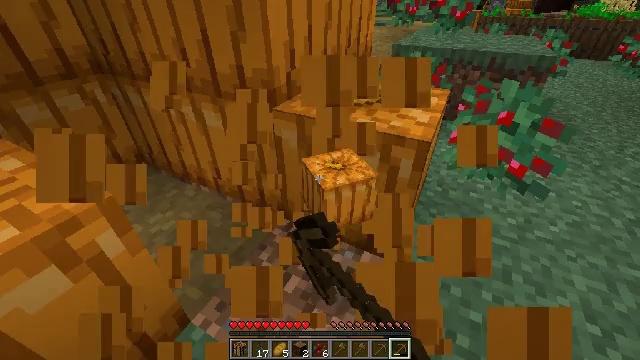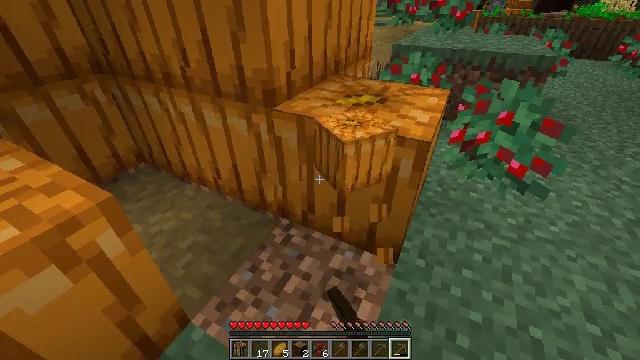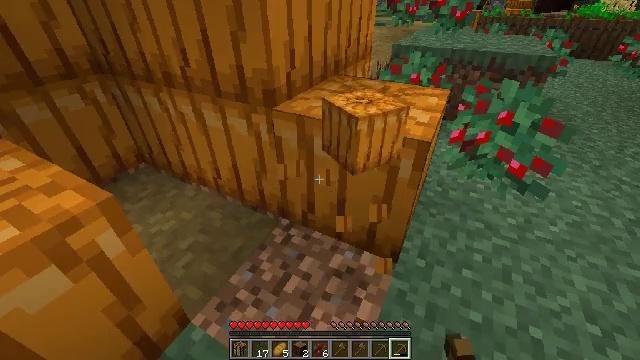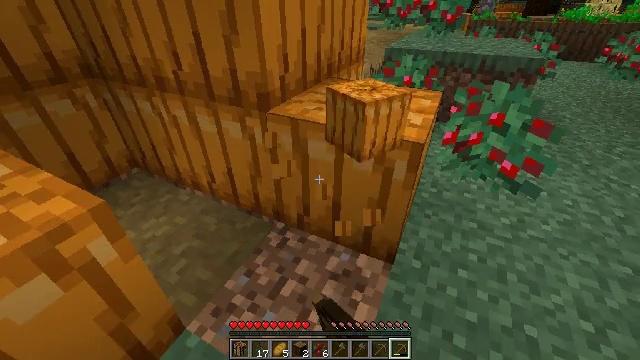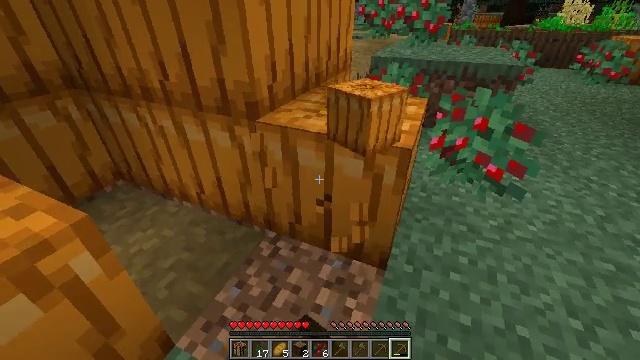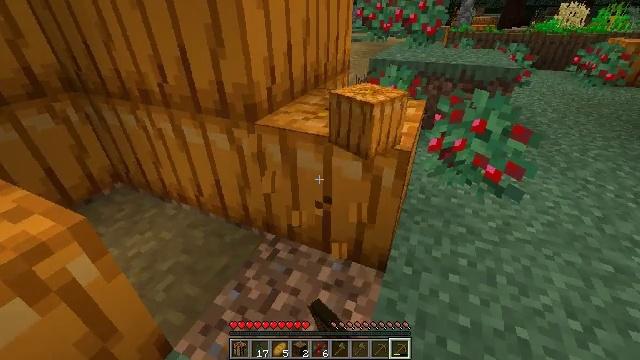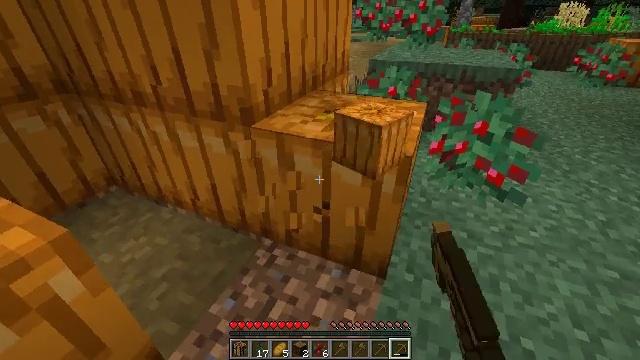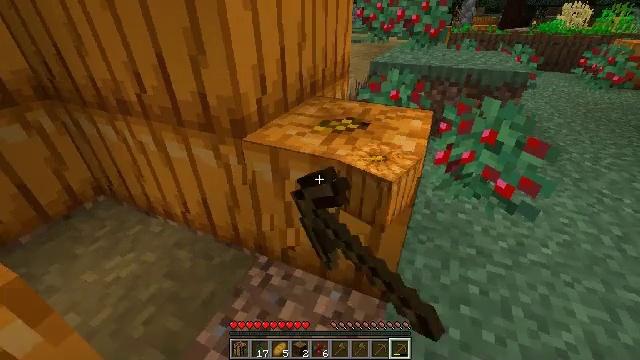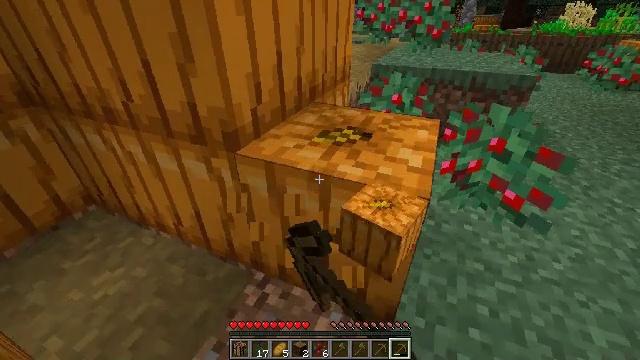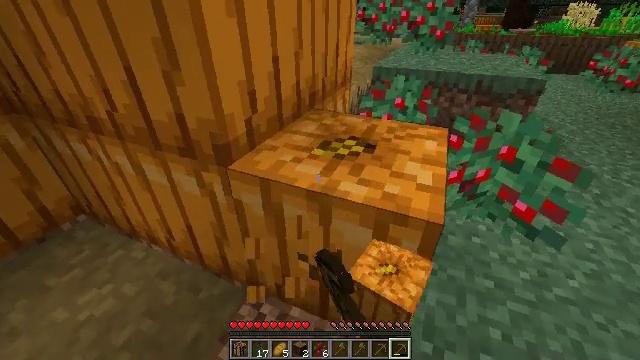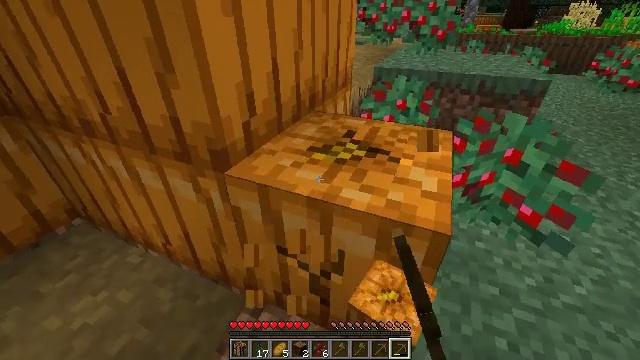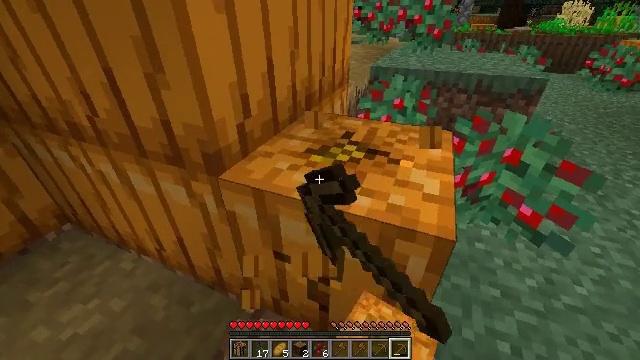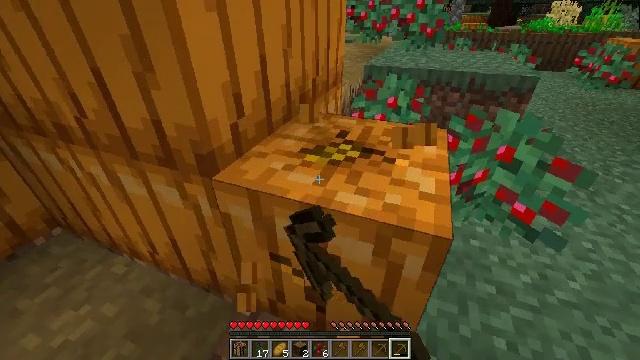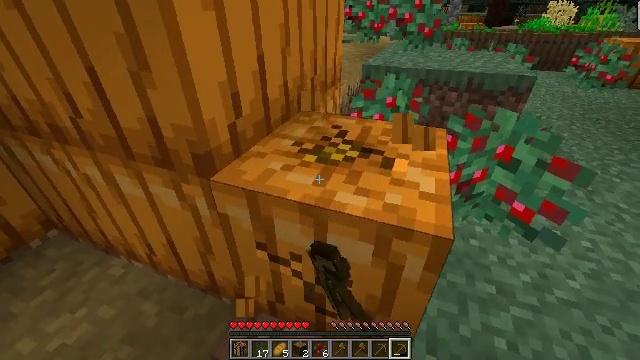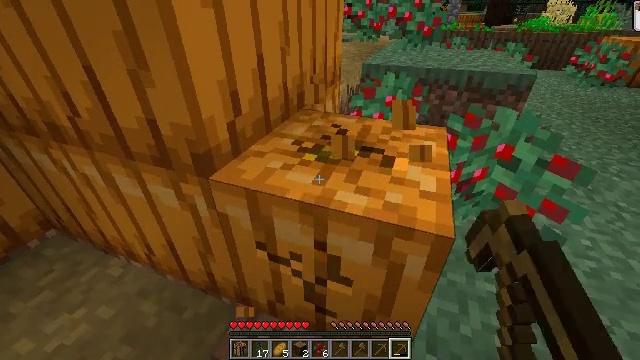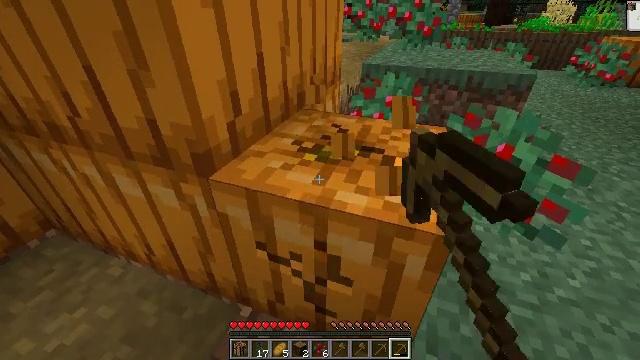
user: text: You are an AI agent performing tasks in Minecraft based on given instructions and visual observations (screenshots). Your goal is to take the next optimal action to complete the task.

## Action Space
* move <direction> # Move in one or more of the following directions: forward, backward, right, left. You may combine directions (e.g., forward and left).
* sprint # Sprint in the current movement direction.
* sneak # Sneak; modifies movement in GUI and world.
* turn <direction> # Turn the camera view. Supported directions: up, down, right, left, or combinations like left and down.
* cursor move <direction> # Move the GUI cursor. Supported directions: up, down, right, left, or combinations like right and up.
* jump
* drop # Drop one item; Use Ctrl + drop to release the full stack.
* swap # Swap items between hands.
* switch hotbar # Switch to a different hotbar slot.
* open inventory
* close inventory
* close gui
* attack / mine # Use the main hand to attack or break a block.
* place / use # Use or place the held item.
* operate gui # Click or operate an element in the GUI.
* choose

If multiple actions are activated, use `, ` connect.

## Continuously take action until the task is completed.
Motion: motion action
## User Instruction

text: Attack the pumpkin to gather it.
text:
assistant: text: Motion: attack / mine
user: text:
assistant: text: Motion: attack / mine
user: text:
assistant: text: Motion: turn right, attack / mine
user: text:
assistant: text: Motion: turn right and up, attack / mine
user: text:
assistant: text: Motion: attack / mine
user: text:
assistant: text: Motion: move forward, attack / mine
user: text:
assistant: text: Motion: move forward, attack / mine
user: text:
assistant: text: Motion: move forward, attack / mine
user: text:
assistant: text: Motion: attack / mine
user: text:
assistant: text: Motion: attack / mine
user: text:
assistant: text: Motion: attack / mine
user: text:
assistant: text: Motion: turn right, attack / mine
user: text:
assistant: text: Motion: attack / mine
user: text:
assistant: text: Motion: attack / mine
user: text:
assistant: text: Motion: attack / mine
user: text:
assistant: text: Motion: attack / mine
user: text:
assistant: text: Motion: attack / mine
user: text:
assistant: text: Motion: attack / mine
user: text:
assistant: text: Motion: attack / mine
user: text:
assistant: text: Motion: attack / mine
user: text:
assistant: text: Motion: attack / mine
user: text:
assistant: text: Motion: attack / mine
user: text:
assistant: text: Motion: attack / mine
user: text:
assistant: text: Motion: attack / mine
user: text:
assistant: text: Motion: attack / mine
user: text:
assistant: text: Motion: attack / mine
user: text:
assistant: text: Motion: attack / mine
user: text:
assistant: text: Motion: attack / mine
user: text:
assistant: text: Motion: attack / mine
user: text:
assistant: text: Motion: attack / mine